Interaction volume radius: 5 \u00c5
Interaction volume height: 10 \u00c5
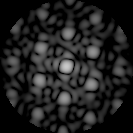
Disorder parameter: 0.3807